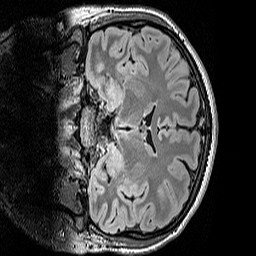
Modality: FLAIR
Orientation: coronal
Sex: male
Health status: ill
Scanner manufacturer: siemens
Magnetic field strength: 3 T
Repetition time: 5 s
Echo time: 0.388 s